Question: Has anyone else had problems with ckeditor and characters like this?
I've just downloaded a new version and I'm a little lost.

Thanks for your help.
Richard
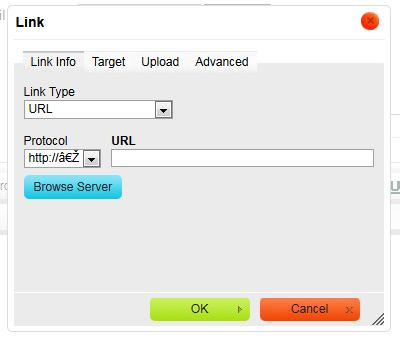
Answer: Have you set your code for charset utf-8 ?
If not or if you are not sure then this could be the problem with the character encoding.
Try add this before sending any html:
'''
<?php header('Content-type: text/html; charset=utf-8'); ?>
'''
And this one to the html '<head></head>':
'''
<meta http-equiv="Content-Type" content="text/html; charset=utf-8">
'''
Hope it works out for you.